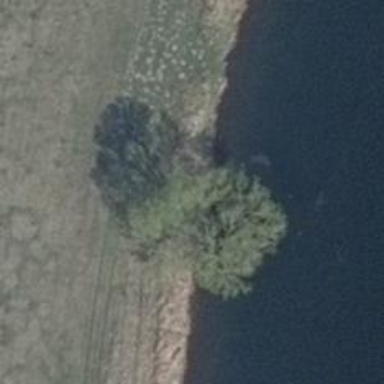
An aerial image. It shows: Single tag "natural: tree."